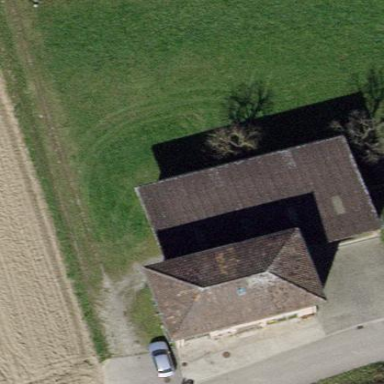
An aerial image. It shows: Skillion-roofed farm auxiliary building.